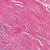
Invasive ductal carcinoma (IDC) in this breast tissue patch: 0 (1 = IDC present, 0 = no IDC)